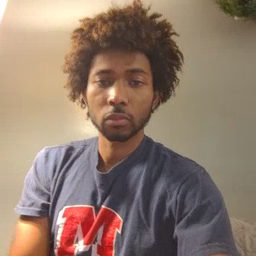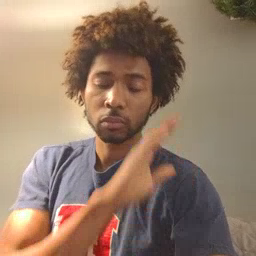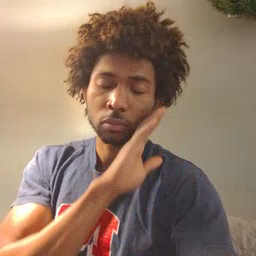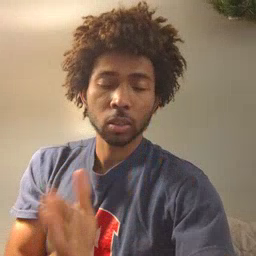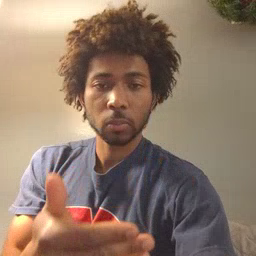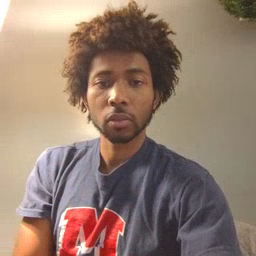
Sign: bedroom